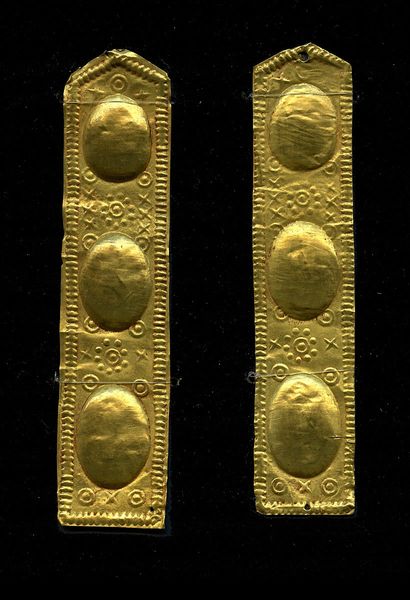
Titel: Zwei Ornamentstreifen
Standort: Hamburg
Institution: Museum für Kunst und Gewerbe Hamburg
Schlagwörter: schmuck, kleidung, tod, gold, ornamente, beerdigung, getrieben, bestattung, trauerfeier, beisetzung, frauenkleidung, damenbekleidung, totenfeier, hessische systematik, körper, begräbnis, frühe kaiserzeit, prinzipat, körperschmuck, gewandschmuck, römisch